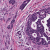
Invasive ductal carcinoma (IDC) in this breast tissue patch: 0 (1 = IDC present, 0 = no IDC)